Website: lowes
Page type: billing-address
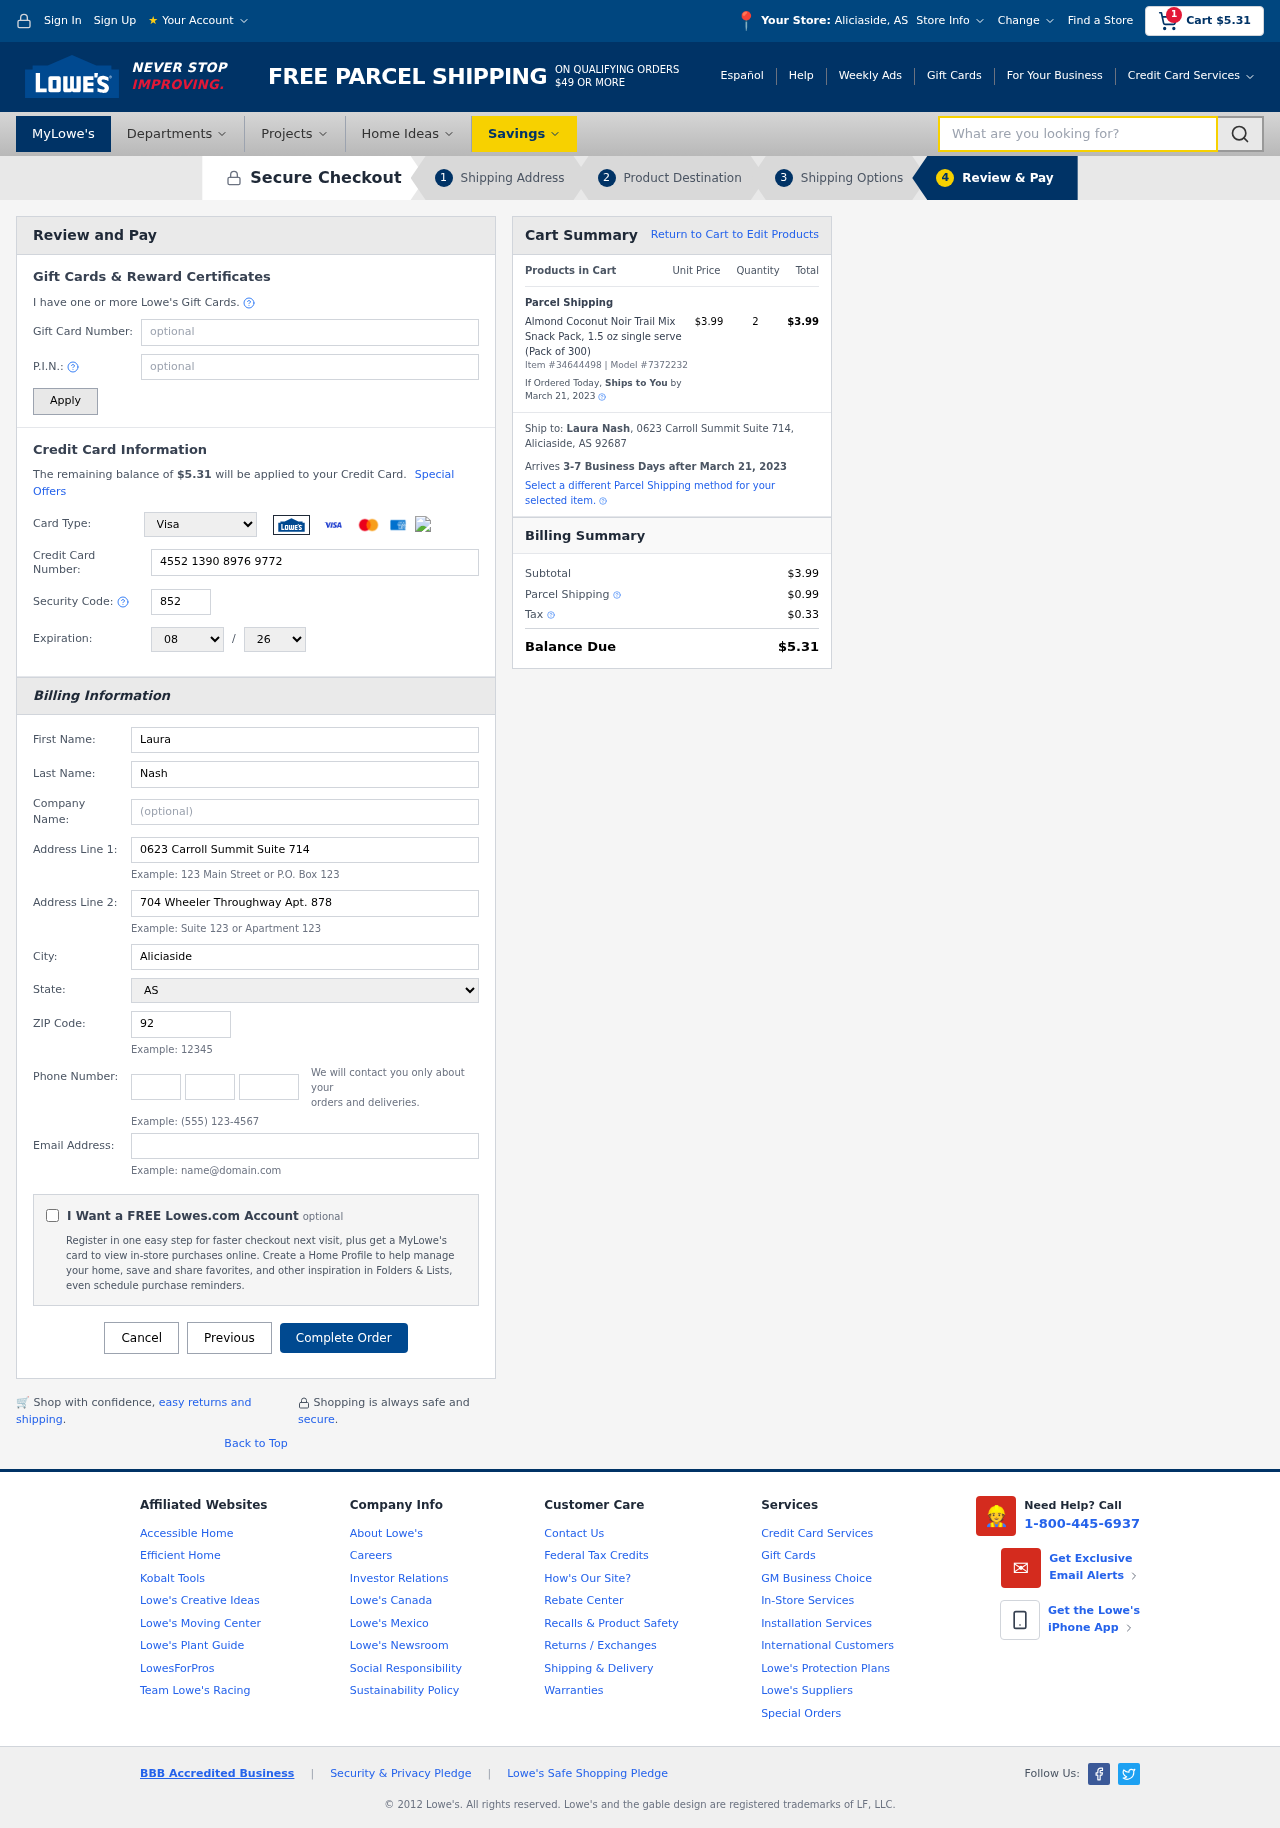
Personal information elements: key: PII_CARD_CVV
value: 852
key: PII_CARD_EXPIRY_MONTH
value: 08
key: PII_CARD_EXPIRY_YEAR
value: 26
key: PII_CARD_NUMBER
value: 4552 1390 8976 9772
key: PII_CARD_TYPE
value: Visa
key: PII_CITY
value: Aliciaside
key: PII_CITY_STATE
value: Aliciaside, AS
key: PII_EMAIL
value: lauranash@gmail.com
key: PII_FIRSTNAME
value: Laura
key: PII_FULLNAME
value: Laura Nash
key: PII_LASTNAME
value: Nash
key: PII_PHONE_AREA
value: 310
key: PII_PHONE_PREFIX
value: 558
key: PII_PHONE_SUFFIX
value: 6277
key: PII_POSTCODE
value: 92687
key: PII_STATE
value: AS
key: PII_STREET
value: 0623 Carroll Summit Suite 714
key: PII_STREET2
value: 704 Wheeler Throughway Apt. 878
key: PII_CITY_STATE_ZIP
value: Aliciaside, AS 92687
Product elements: key: PRODUCT1_NAME
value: Almond Coconut Noir Trail Mix Snack Pack, 1.5 oz single serve (Pack of 300)
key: PRODUCT1_PRICE
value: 3.99
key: PRODUCT1_QUANTITY
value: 2
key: PRODUCT_ITEM_NUMBER
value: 34644498
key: PRODUCT_MODEL_NUMBER
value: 7372232
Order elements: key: ORDER_SUBTOTAL
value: $5.31
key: ORDER_TOTAL
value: $5.31
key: ORDER_SHIPPING_DATE
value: March 21, 2023
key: ORDER_SUBTOTAL
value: $3.99
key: ORDER_DELIVERY_DATE
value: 3-7 Business Days after March 21, 2023
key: ORDER_SHIPPING_DATE2
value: March 21, 2023
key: ORDER_SUBTOTAL2
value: $3.99
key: ORDER_SHIPPING_COST
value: $0.99
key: ORDER_TAX
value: $0.33
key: ORDER_TOTAL2
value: $5.31
Search elements: key: HEADER_SEARCH
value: What are you looking for?